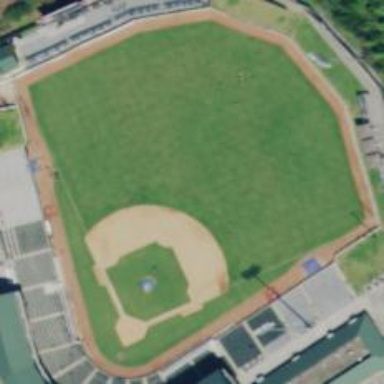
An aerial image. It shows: Baseball pitch for leisure land activities.